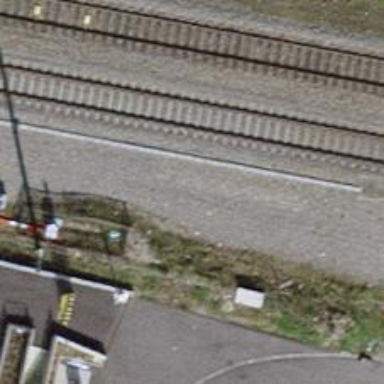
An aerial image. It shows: Abandoned railway spur with one track.